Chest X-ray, PA view. Patient: 40 years old, sex F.
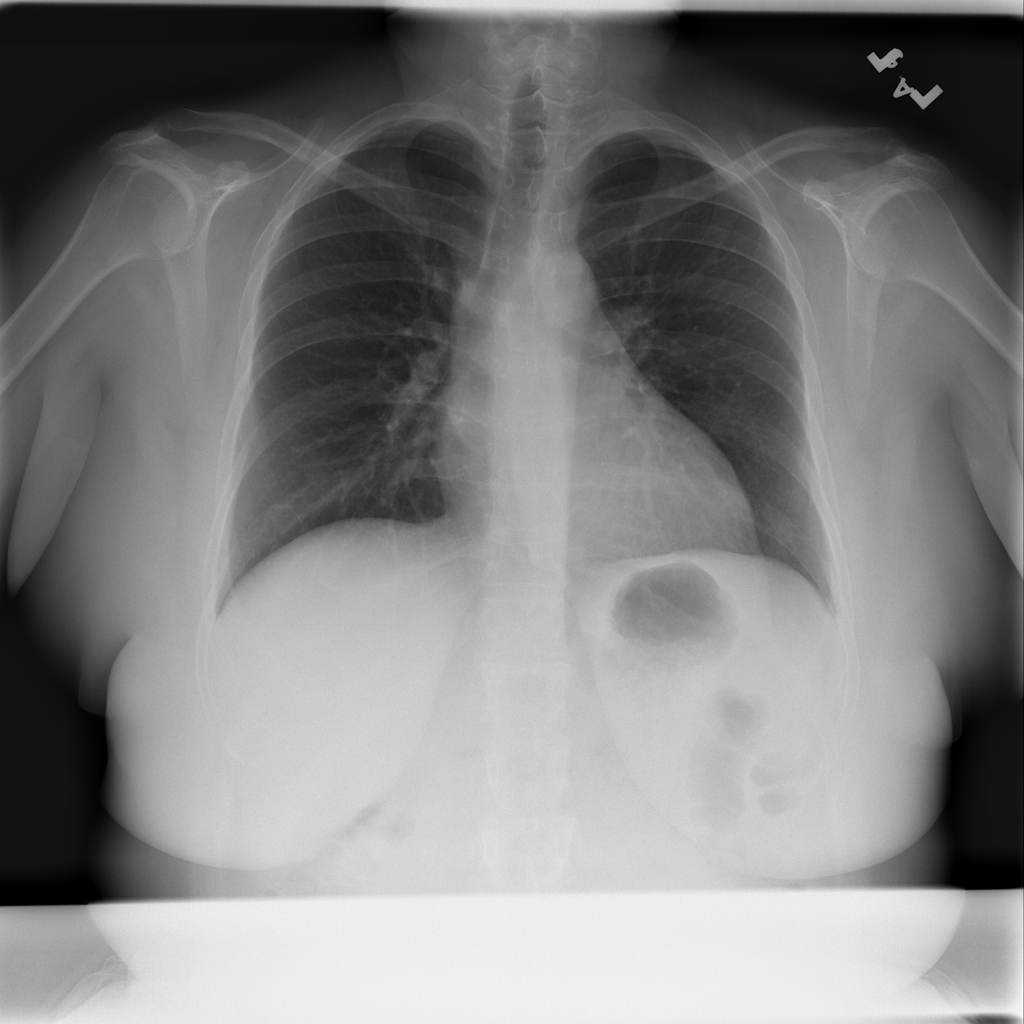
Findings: No Finding